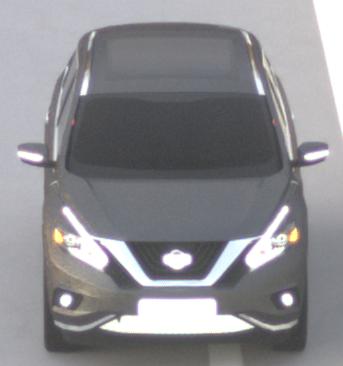
Make: Nissan
Model: Murano
Detailed model: Gen. 3 Z52
Model produced from: 2015
Doors: 5
Color: gray
Road condition: dry road
Daytime: sunrise or sunset
Contrast: low contrast